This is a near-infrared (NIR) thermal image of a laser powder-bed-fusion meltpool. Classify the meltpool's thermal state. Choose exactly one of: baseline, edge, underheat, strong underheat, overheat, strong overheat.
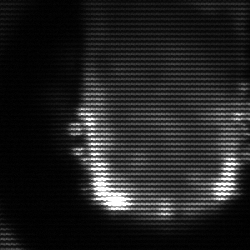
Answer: baseline